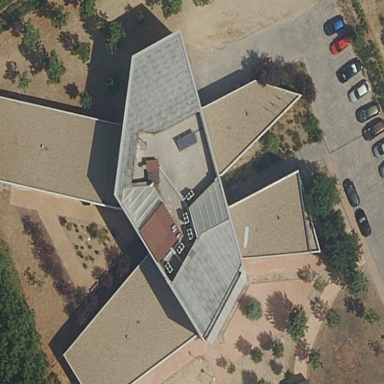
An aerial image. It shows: Community centre building.